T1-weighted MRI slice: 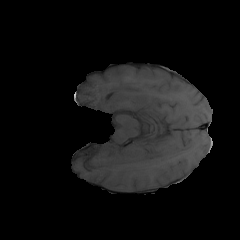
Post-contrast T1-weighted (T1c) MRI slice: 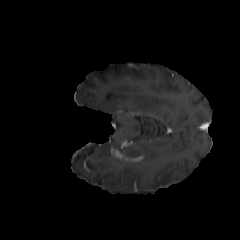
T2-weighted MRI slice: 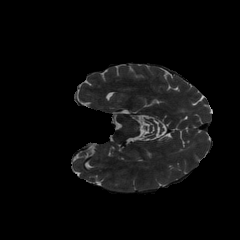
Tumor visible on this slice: no